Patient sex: M
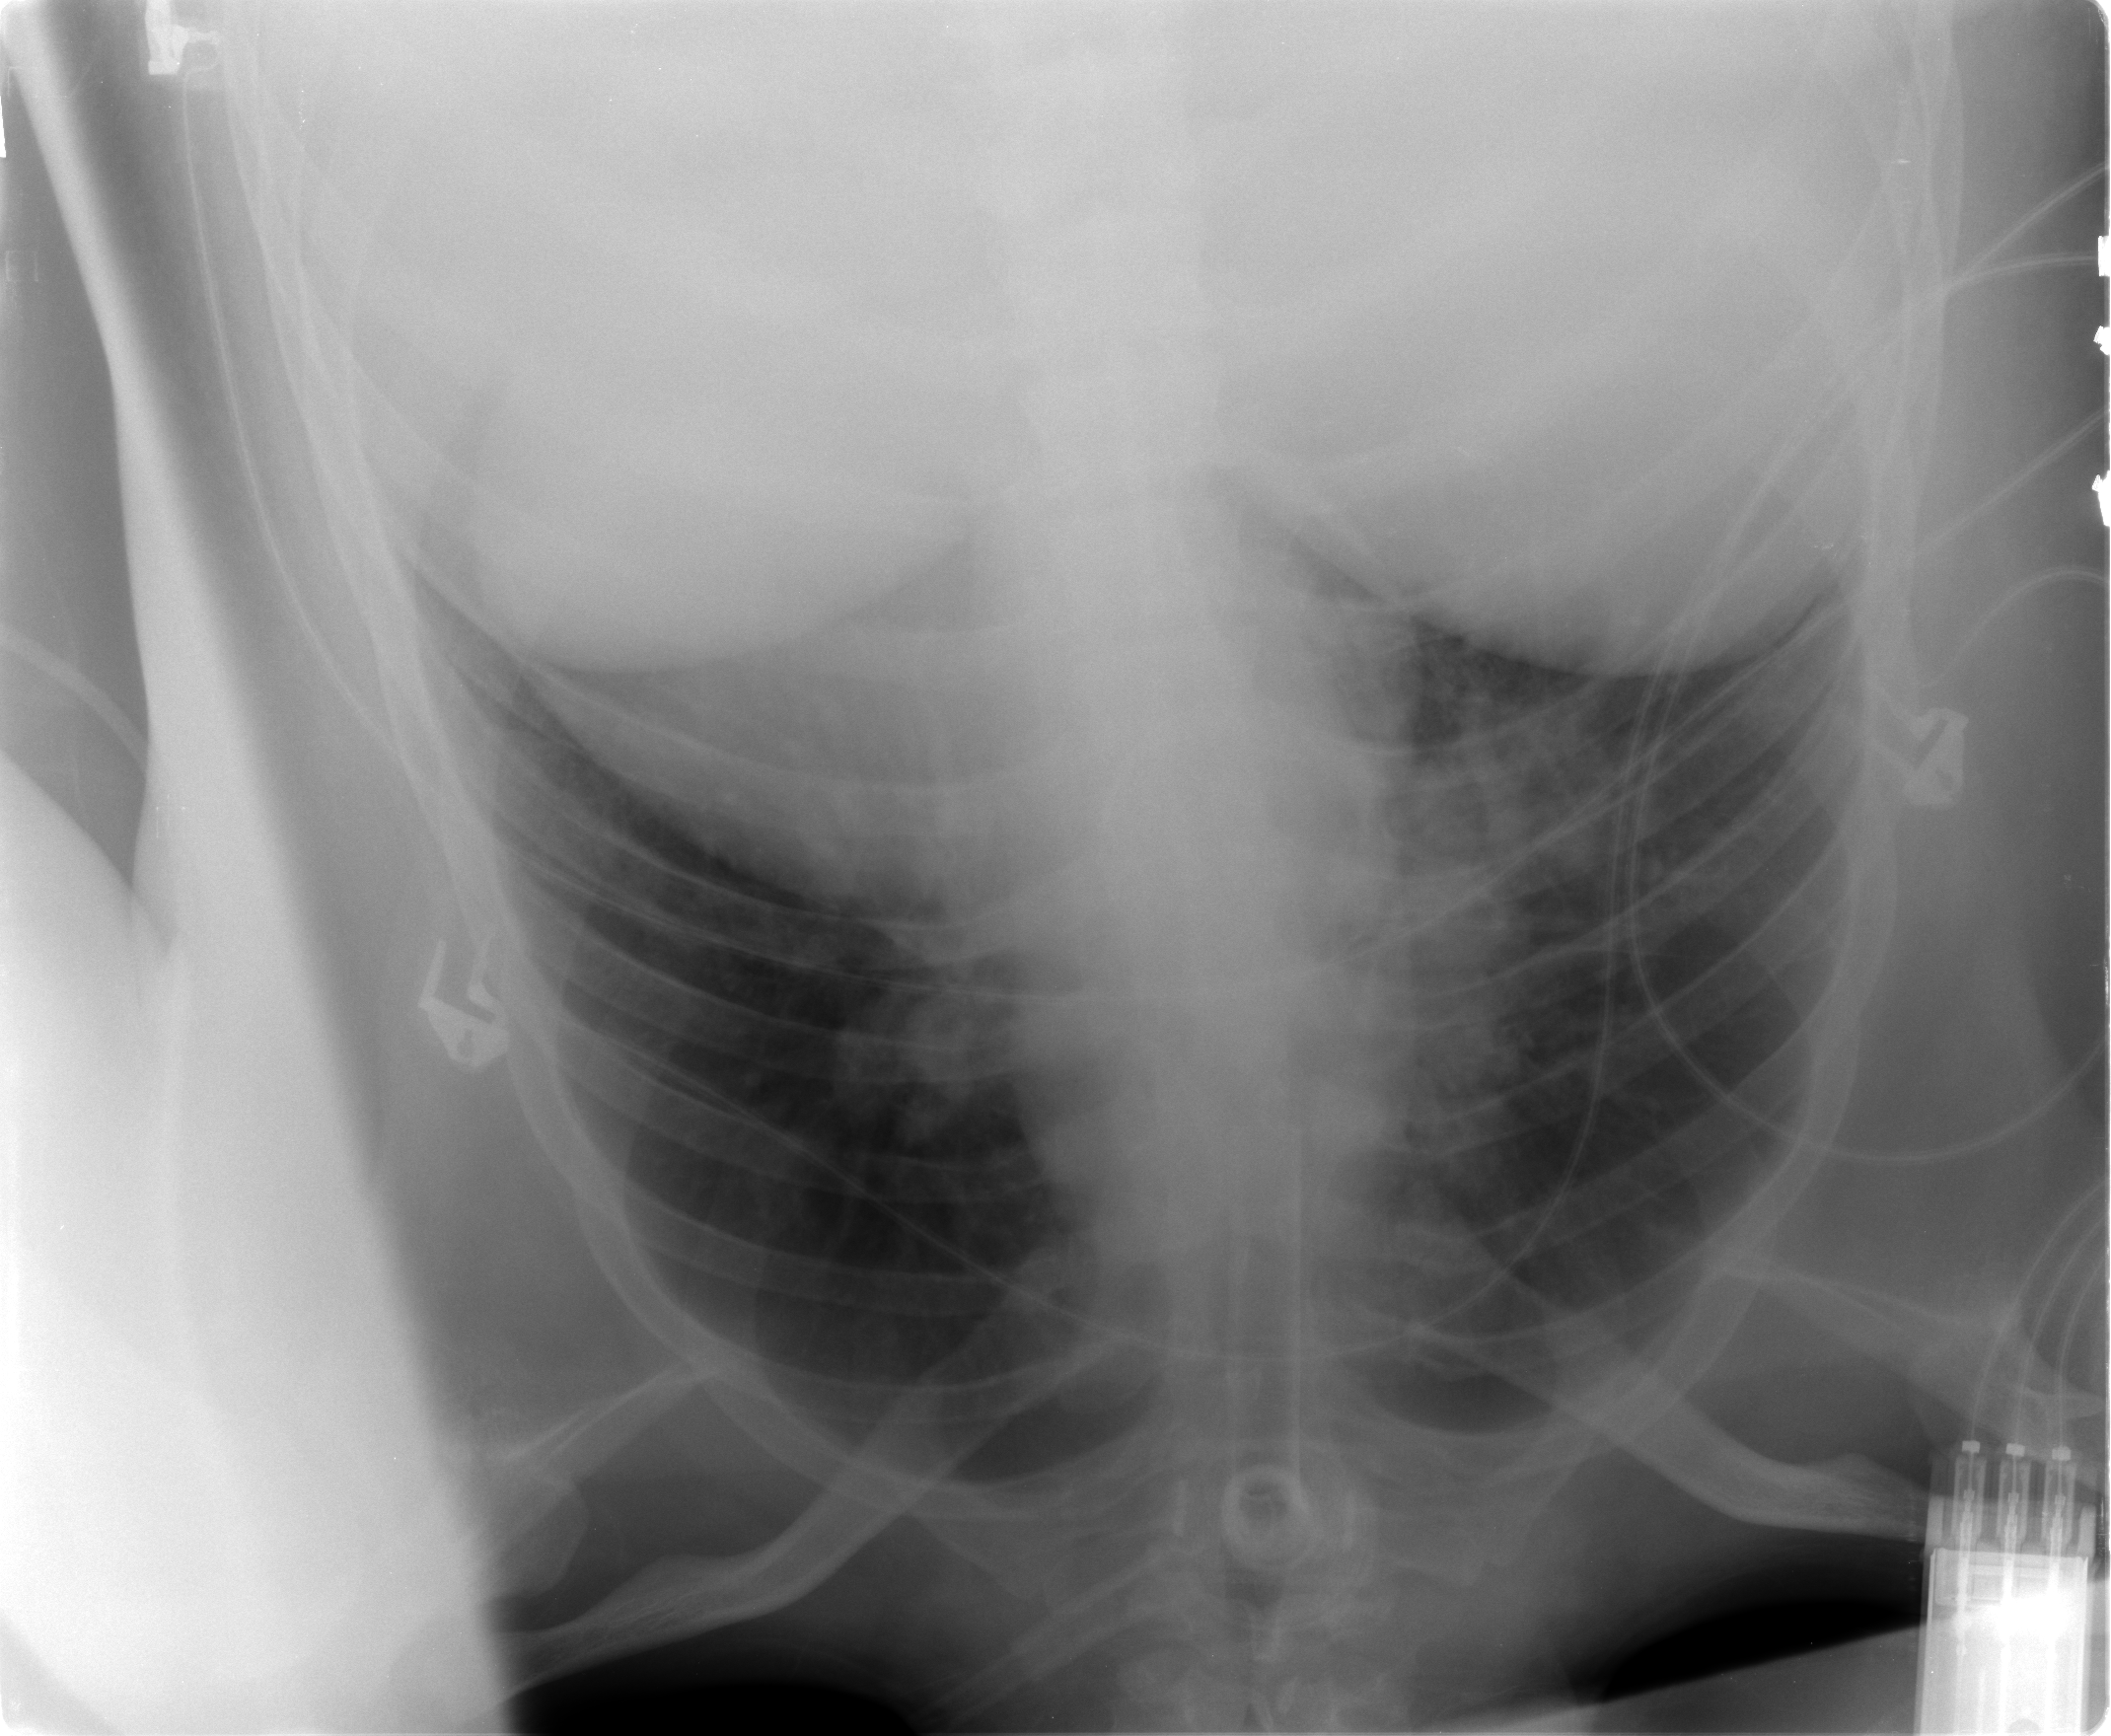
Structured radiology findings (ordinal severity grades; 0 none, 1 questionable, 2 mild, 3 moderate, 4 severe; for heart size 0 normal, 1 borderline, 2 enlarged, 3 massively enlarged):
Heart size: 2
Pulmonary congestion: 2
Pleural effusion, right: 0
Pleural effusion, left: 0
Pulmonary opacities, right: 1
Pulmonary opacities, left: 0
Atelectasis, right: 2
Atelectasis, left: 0